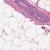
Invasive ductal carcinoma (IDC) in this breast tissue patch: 0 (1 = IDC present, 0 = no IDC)